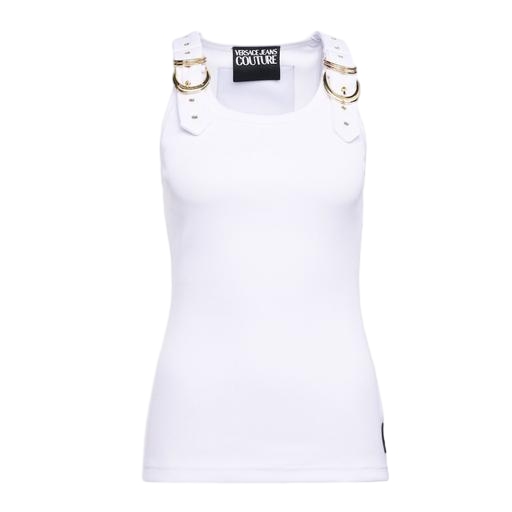
white maison tank top, white high neck vest top neck logo, white bellevue tank top, white background